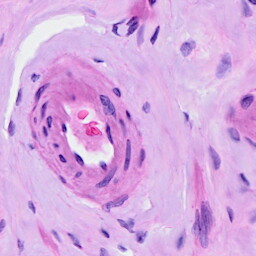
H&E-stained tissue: Ovarian